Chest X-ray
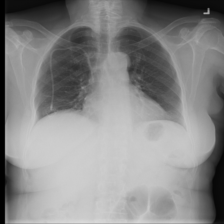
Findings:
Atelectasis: positive
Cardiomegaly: negative
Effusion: negative
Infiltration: negative
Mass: negative
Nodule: negative
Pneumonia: negative
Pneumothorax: negative
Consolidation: negative
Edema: negative
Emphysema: negative
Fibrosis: negative
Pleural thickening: negative
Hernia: negative